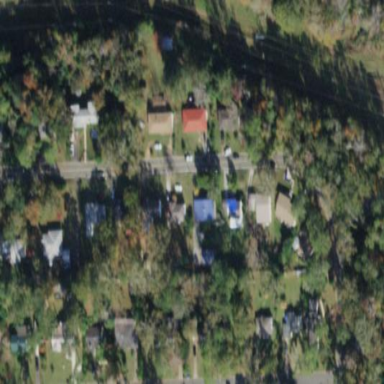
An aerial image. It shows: This residential area consists of single-family homes.